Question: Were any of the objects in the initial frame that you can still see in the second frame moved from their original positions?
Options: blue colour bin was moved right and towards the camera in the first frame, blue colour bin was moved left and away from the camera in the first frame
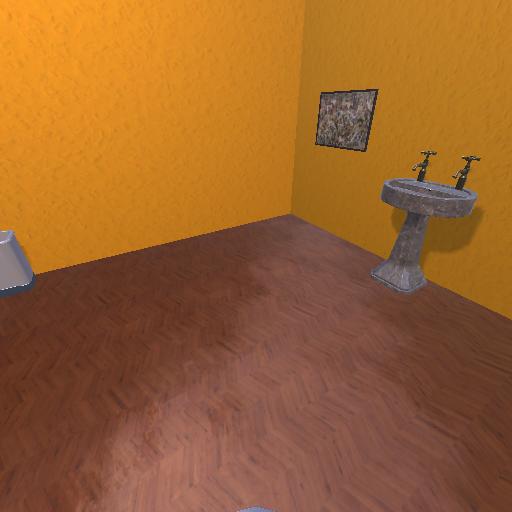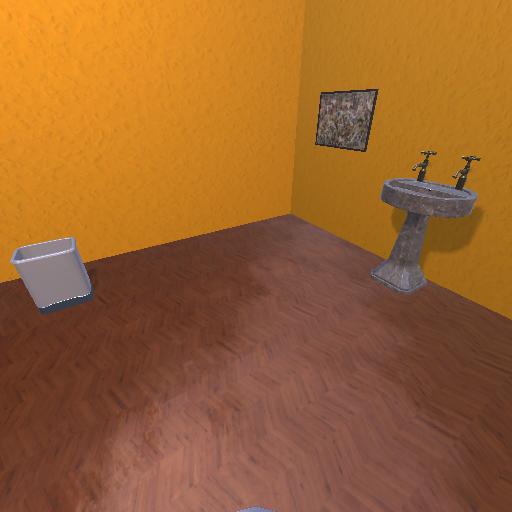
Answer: blue colour bin was moved right and towards the camera in the first frame